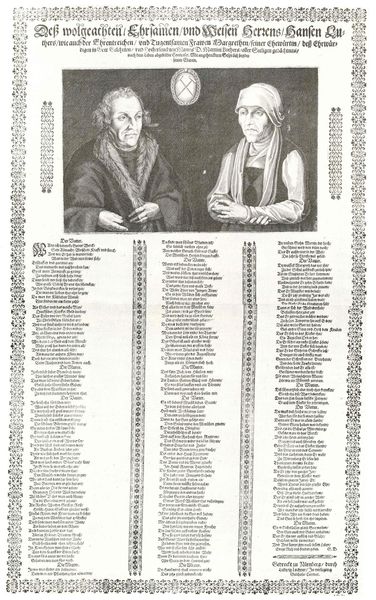
Titel: Deß wolgeachten/Ehrsamen/vnd Weisen Herrens/Hansen Luthers
Künstler: Balthasar C. Caymox
Institution: (Seriendruck)
Schlagwörter: dunkel, hand, mann, schatten, weiß, menschen, ausschnitt, blumen, frau, grau, hell, hintergrund, kleid, licht, männer, schwarz, zeichen, blick, schleier, tuch, haube, muster, alt, kappe, mütze, profile, arm, arme, böse, kragen, pelz, rahmen, bild, bildnis, hände, niederlande, portrait, porträt, kirche, haare, lange haare, mantel, drei, paar, personen, frontal, renaissance, oval, umrandung, deutschland, fell, holzschnitt, schrift, papier, zwei, grafik, graphik, spalten, rand, bordüre, kopftuch, zahlen, dekor, verzierung, deutsch, doppelportrait, buch, porträts, druck, schwarz weiss, holzstich, radierung, stich, seite, text, zeitung, schriften, überschrift, ehefrau, gebet, buchdruck, buchseite, wappen, ehepaar, pelzkragen, halbprofil, hammer, wurst, luther, zeilen, nummerierung, kupferstich, flugblatt, beschreibung, legende, fra, textspalten, artikel, bergbau, schlägel, pamphlet, liste, auflistung, schaube, aufzählung, sehr alt, alte schrift, mann und frau, neuigkeiten, chleier, dreispalter, des wohlgeachteten ehrjahren und welten herzens, killer, zumft, neuig